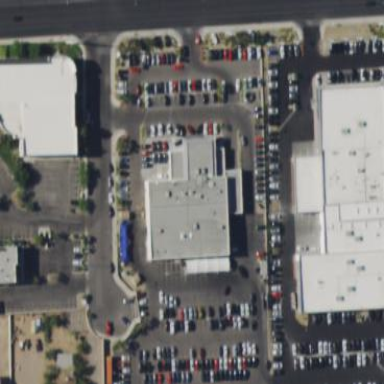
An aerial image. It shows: Building that houses car shop.